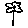
Label: flower